Interaction volume radius: 5 \u00c5
Interaction volume height: 25 \u00c5
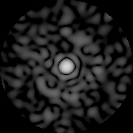
Disorder parameter: 0.8235